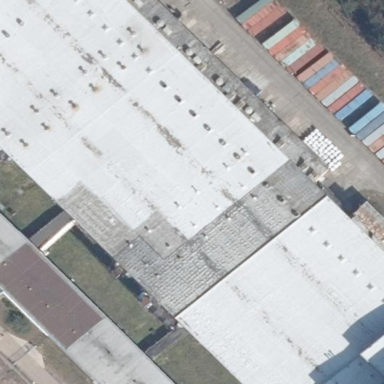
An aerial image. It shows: Industrial building with flat grey roof.